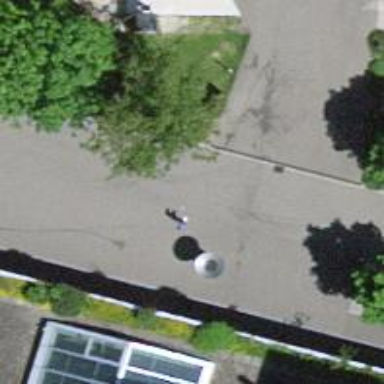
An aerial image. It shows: Pedestrian path with asphalt surface.